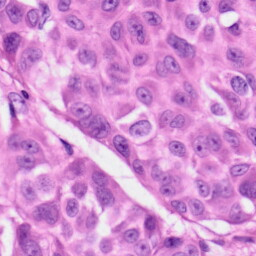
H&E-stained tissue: Skin